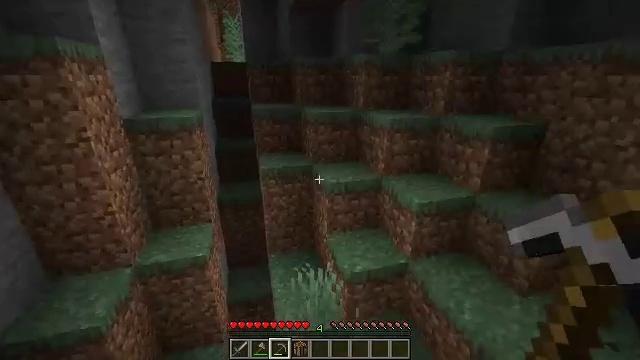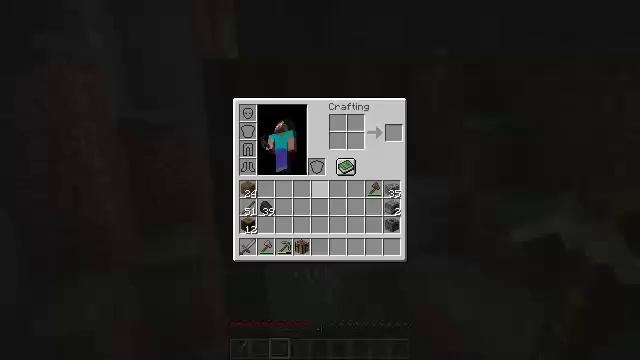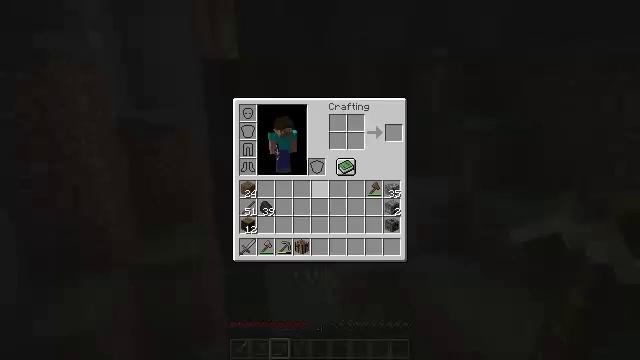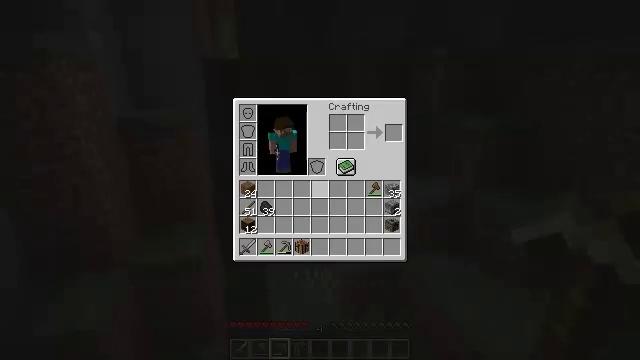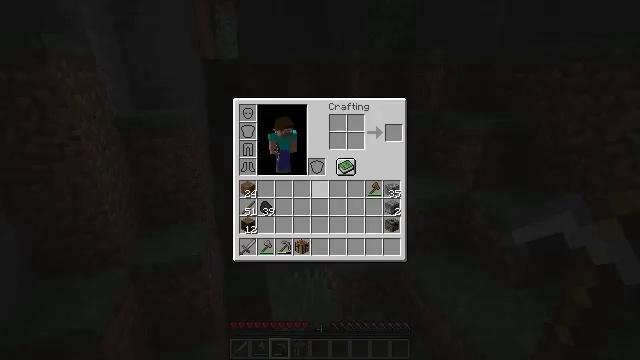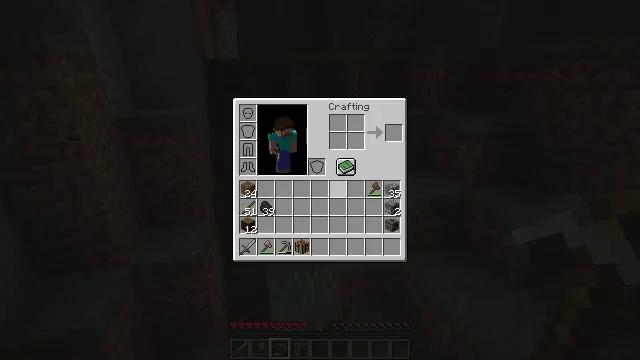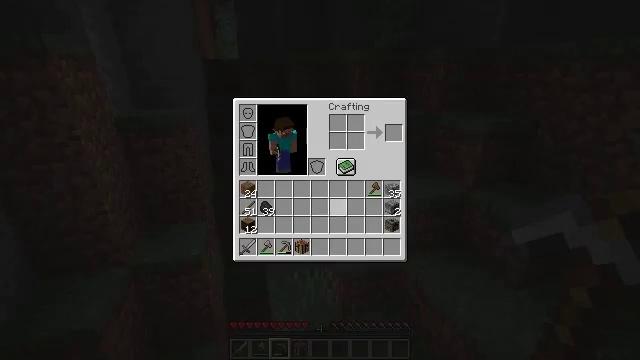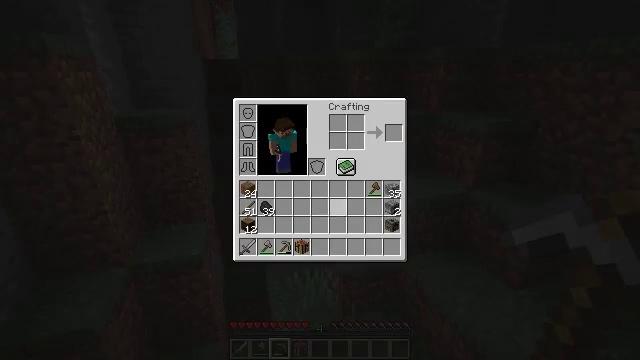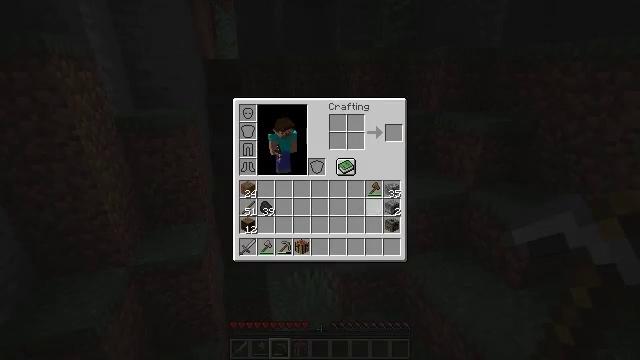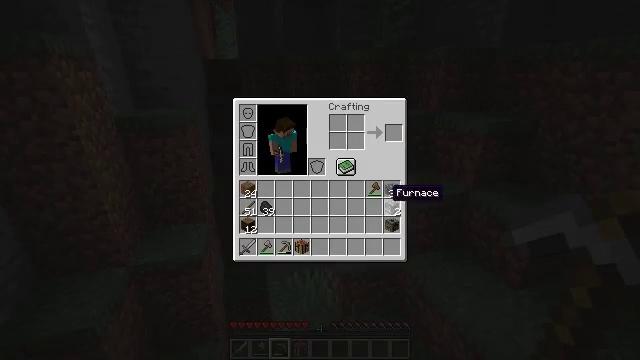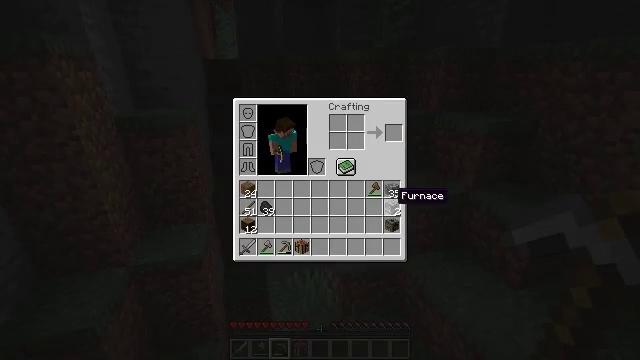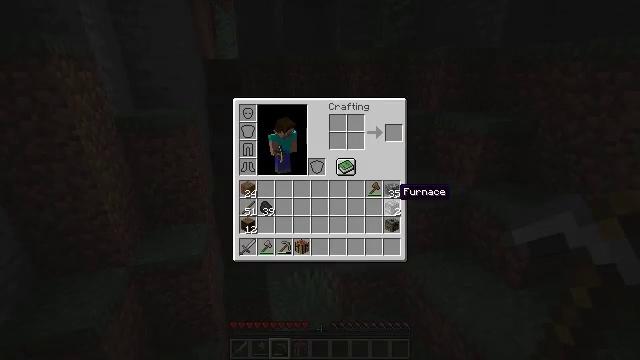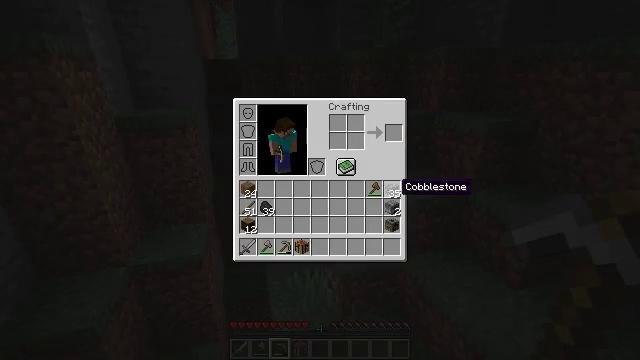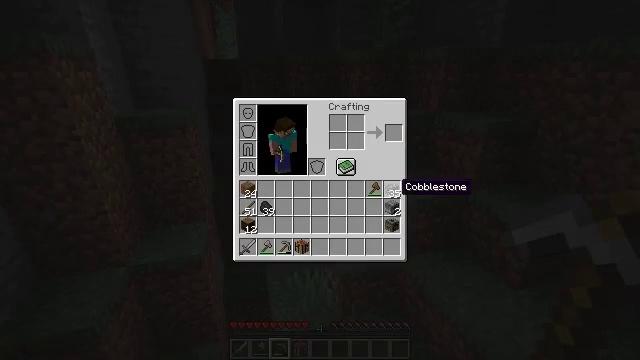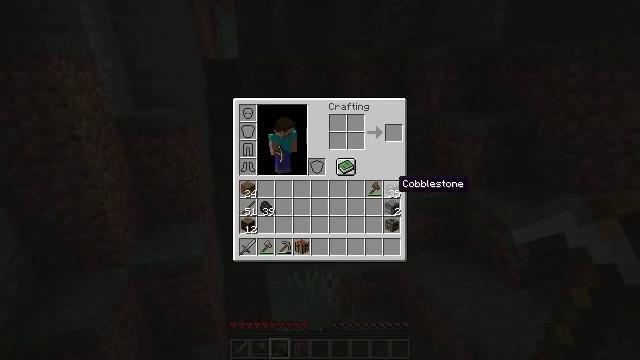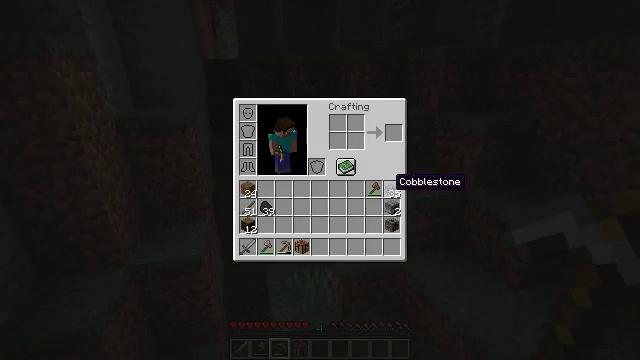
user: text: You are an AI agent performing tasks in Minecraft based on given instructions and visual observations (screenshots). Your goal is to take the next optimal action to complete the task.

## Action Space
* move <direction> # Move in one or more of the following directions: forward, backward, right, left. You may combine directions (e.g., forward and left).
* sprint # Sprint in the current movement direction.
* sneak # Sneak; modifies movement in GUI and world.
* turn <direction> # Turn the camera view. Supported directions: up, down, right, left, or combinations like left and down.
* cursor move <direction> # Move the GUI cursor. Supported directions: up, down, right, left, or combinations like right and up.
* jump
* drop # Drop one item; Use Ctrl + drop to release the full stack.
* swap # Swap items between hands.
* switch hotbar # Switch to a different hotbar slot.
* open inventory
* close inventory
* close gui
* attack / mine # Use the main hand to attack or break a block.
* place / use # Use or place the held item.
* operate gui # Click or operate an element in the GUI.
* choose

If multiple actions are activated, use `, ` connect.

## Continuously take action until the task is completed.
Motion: motion action
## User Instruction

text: Mine spruce leaves from the tree.
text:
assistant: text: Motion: turn right, open inventory
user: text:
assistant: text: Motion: open inventory
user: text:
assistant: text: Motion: open inventory
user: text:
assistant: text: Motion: no_op
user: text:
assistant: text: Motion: no_op
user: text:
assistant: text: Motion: cursor move right and down
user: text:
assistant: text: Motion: sneak
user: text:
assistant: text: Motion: sneak, cursor move right
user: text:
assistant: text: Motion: sneak, cursor move right
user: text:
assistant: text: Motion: sneak
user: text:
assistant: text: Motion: sneak
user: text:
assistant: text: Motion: sneak
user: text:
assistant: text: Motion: sneak
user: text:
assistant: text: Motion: sneak
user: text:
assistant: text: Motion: sneak
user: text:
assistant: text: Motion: sneak, operate gui
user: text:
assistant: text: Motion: sneak, operate gui
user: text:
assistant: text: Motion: sneak, operate gui
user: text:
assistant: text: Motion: sneak, cursor move right, close inventory
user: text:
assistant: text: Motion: turn right and up, close inventory
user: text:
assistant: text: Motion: move forward, turn right and up, close inventory
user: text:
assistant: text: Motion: move forward, turn right and up
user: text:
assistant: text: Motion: move forward, turn right and up
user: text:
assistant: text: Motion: move forward, turn left and up, jump
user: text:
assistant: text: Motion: move forward, turn left and up, jump
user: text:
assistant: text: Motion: move forward, turn left and up, jump
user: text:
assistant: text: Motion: move forward, turn up, jump
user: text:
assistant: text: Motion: move forward, turn up, jump
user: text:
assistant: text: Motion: move forward
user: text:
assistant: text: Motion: move forward, turn up